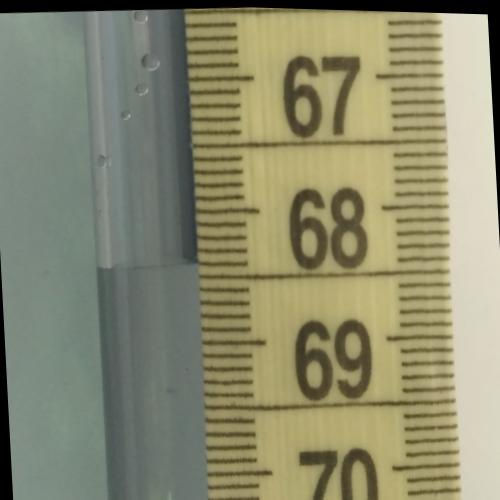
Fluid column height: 68.4 cm